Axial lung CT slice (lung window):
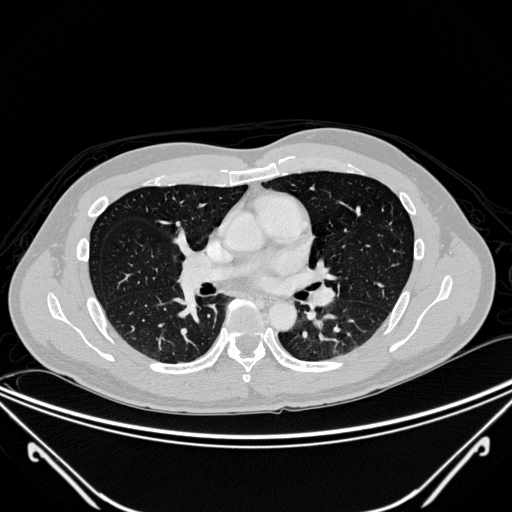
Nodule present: no